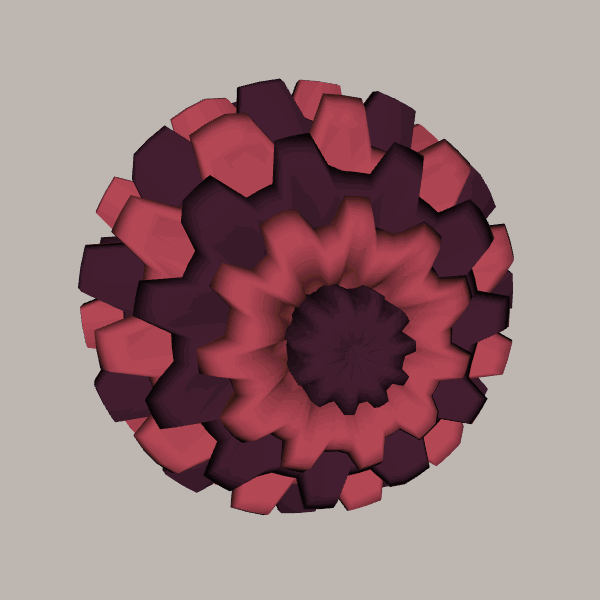
Background: light